Question: I have a CMake project which I created on Ubuntu that I'm loading on Visual Studio now (for dual booting development).
The project can be seen here: <URL>
The following image displays the problem:
Notice how on the left I've clearly set the breakpoint on line 5. When I run it, the breakpoint MOVES and stops on line 8.
I've tried:
- - -
In all cases, the result is the same.
What I'm thinking is perhaps there is some code optimisation (as I've selected to build for x64-release, because those are the only DLL's I have for SFML).
Would this be the culprit? If so, how can I disable the optimisations (remembering it's a CMake project, not a typical VS project)?
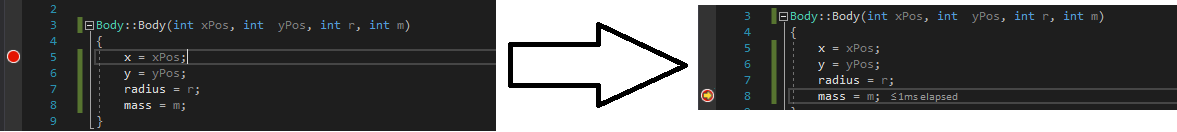
Answer: The most likely cause is simply that there is no assembly code associated with line 5, and the first line after that with code is line 8. This can happen when code is being optimized. The command line flag to disable optimizations is Visual C++ is '/Od'. Since the first few lines are simple variable assignments, those variables could have been optimized into registers or deferred until later.
This is harmless in the sense that when you set the breakpoint on line 5, execution is still stopping at the first code within the function. The usual problems with trying to debug an optimized build apply (strange variable values, execution jumping around, etc.).